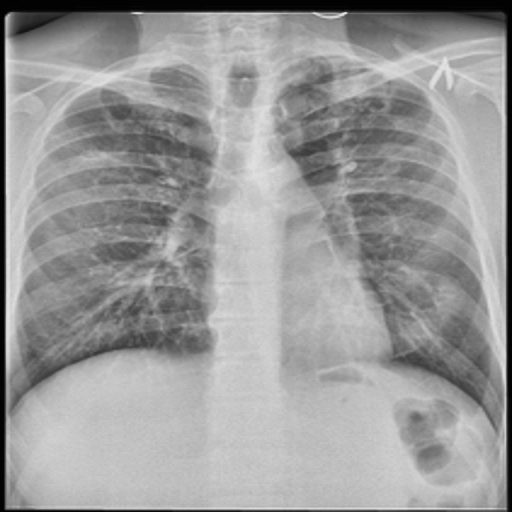
Finding: TUBERCULOSIS